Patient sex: M
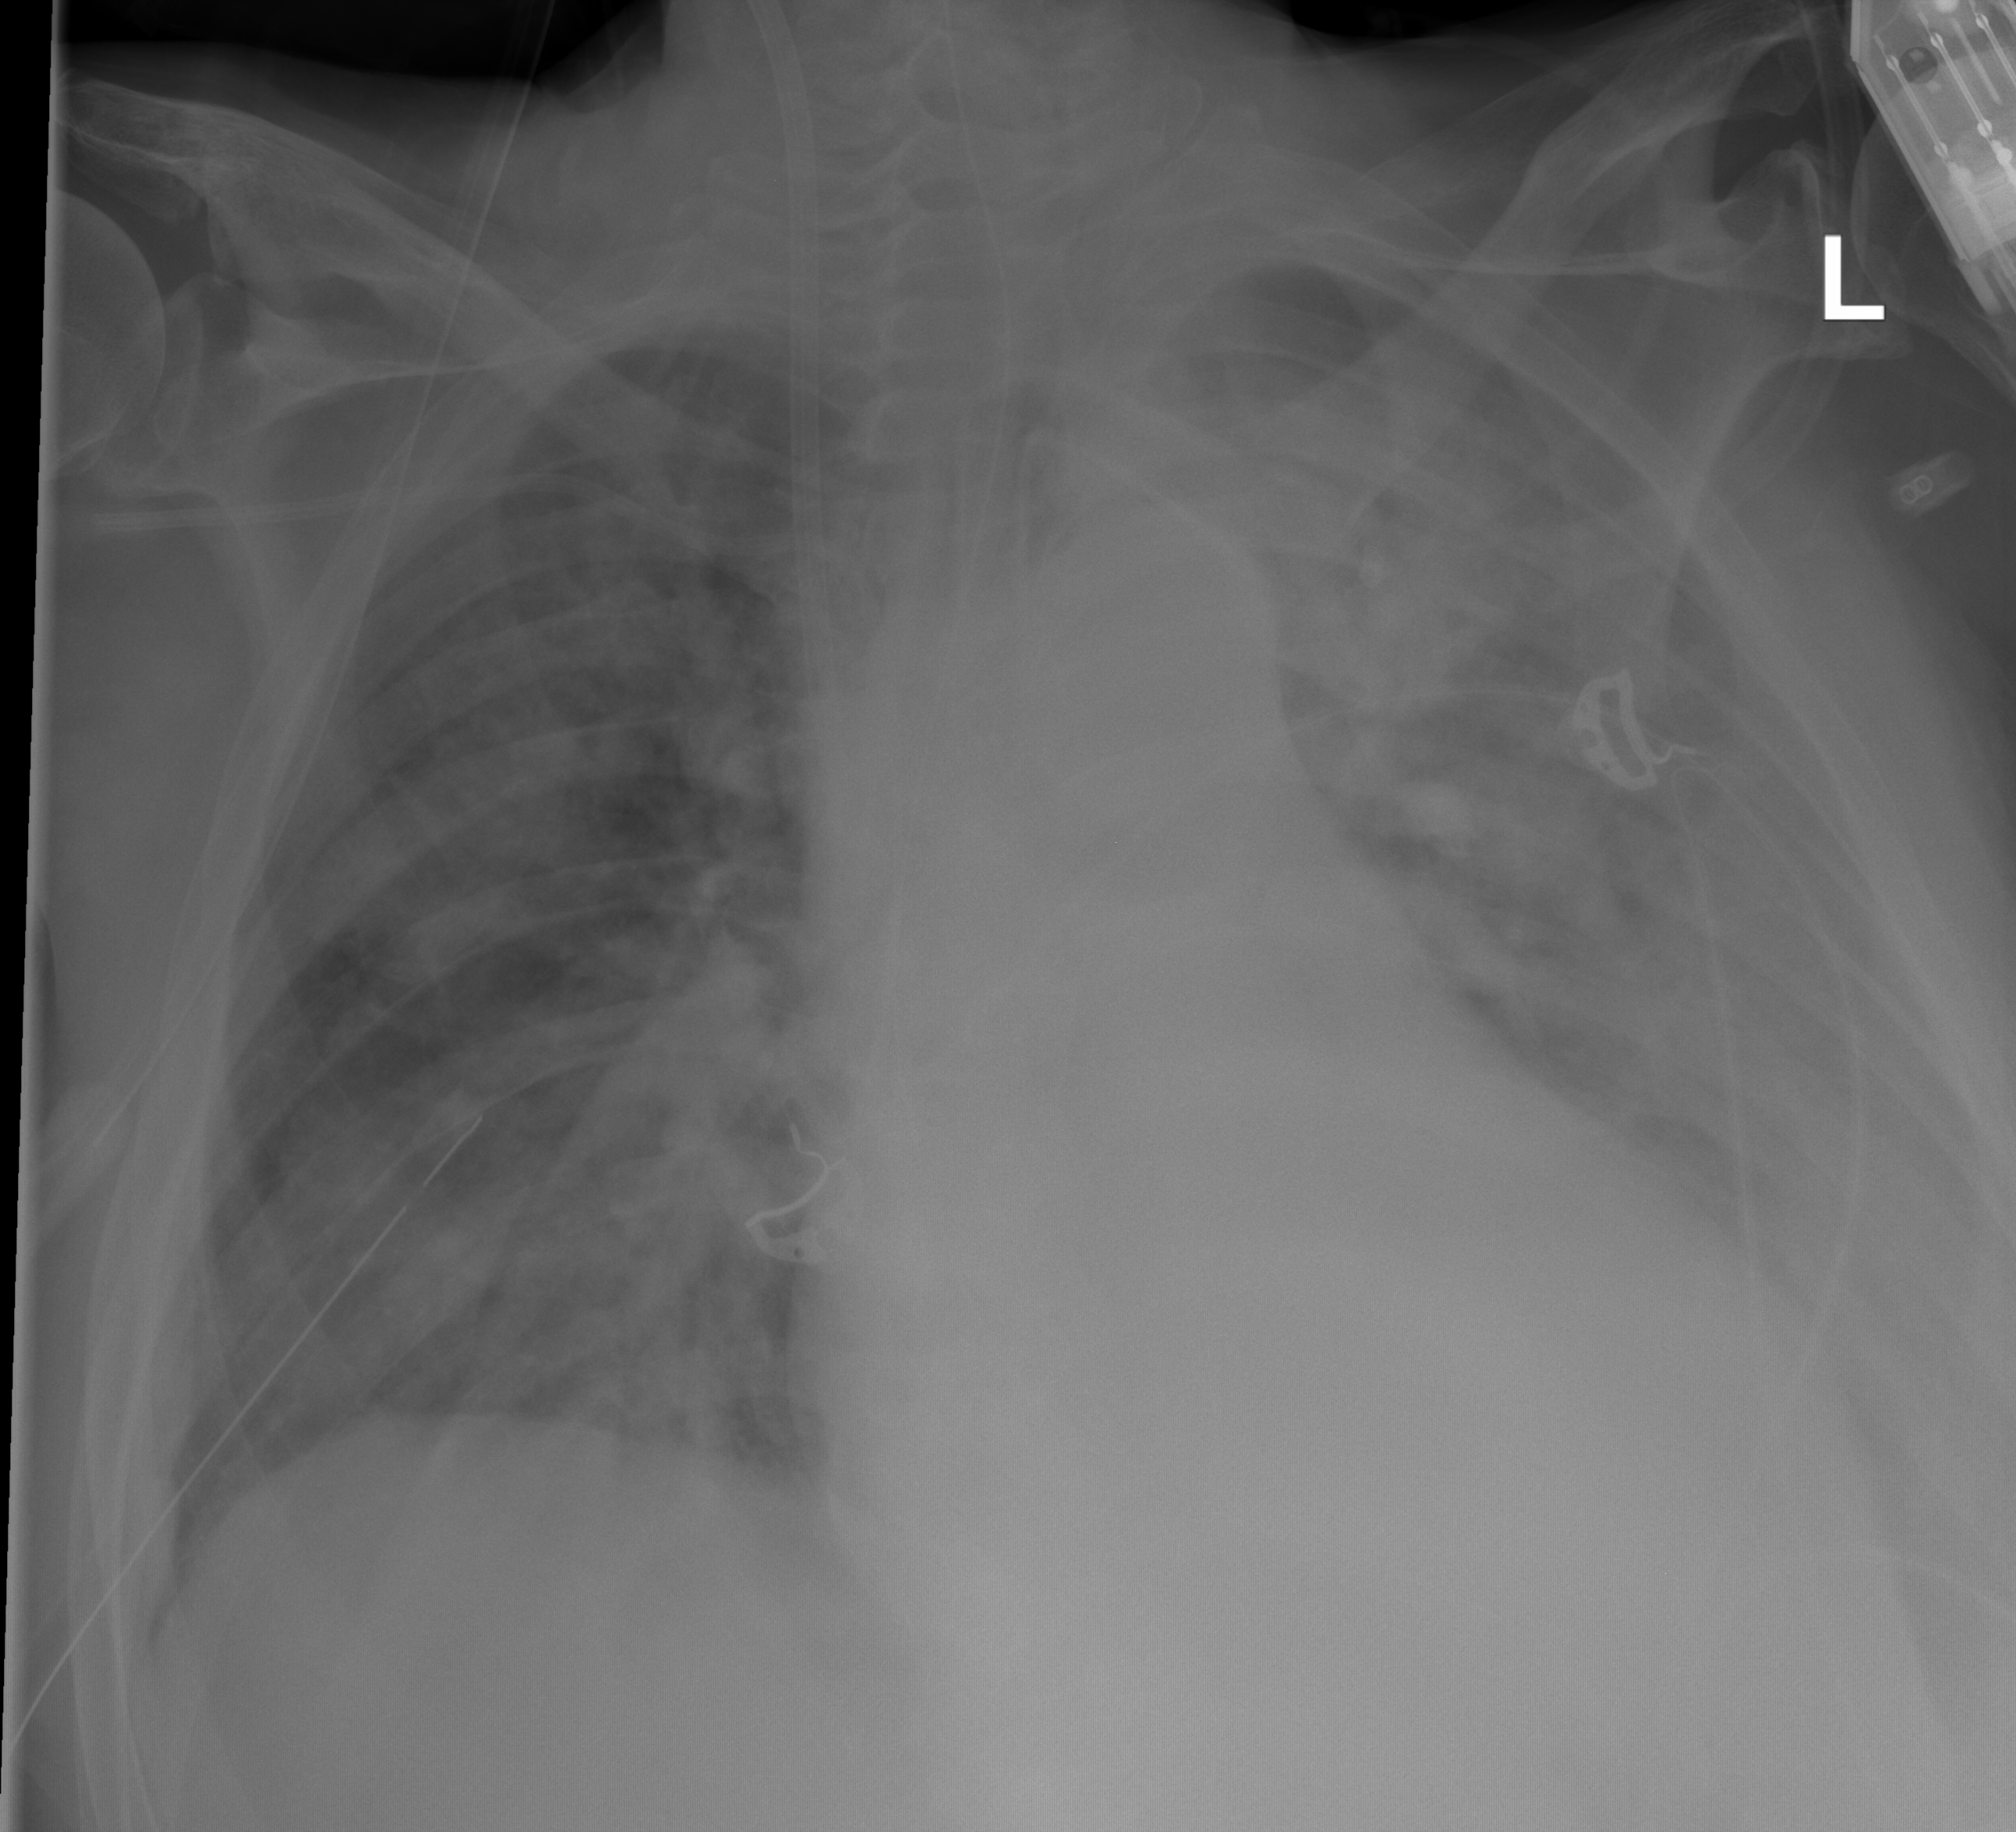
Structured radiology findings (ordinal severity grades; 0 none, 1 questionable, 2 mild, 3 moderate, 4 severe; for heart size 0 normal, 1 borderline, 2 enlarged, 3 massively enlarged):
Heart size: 2
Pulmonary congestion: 2
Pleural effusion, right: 0
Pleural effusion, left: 2
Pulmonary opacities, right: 2
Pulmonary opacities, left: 2
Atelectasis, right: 2
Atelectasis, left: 3